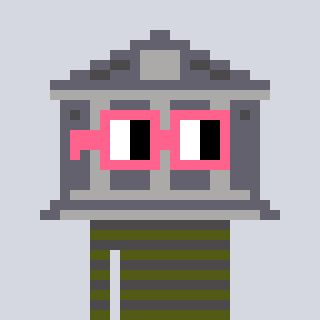
a pixel art character with square pink glasses, a bank-shaped head and a grayscale-colored body on a cool background